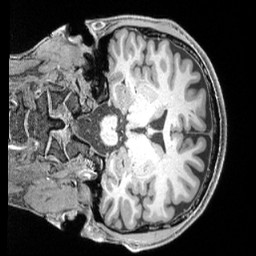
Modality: T1w
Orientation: coronal
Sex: male
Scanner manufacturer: siemens
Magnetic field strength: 3 T
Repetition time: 2.4 s
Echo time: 0.00224 s